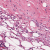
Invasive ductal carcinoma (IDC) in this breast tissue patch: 0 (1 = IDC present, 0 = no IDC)